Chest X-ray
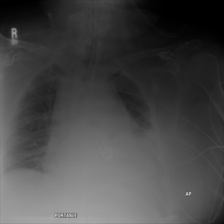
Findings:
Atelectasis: positive
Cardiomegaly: positive
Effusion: positive
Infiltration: positive
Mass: negative
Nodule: negative
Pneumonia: negative
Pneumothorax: negative
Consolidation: positive
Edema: negative
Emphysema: negative
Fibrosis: negative
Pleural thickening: negative
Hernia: negative